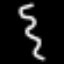
Label: squiggle